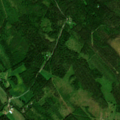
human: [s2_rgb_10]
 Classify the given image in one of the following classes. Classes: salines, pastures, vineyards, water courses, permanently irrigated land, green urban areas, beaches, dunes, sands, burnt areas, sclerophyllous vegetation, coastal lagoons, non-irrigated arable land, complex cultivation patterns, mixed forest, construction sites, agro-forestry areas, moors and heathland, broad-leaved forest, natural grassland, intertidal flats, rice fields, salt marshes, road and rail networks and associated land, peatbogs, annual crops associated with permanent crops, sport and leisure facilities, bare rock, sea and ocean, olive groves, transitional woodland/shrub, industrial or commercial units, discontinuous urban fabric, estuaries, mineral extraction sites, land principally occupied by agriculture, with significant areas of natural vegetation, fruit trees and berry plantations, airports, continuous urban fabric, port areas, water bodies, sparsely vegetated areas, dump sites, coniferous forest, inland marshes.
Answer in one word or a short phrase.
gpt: land principally occupied by agriculture, with significant areas of natural vegetation, coniferous forest, mixed forest, transitional woodland/shrub